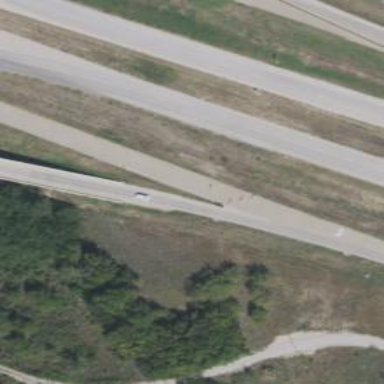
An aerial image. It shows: Trunk link highway.